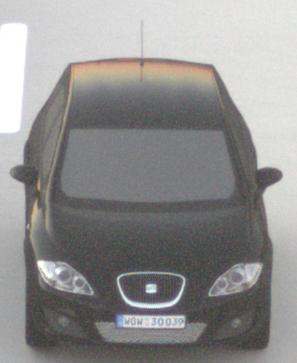
Make: SEAT
Model: Leon 1.4
Detailed model: Leon (1P)
Model produced from: 2009/04
Model produced until: 2010/08
Doors: 5
Color: black
Road condition: dry road
Daytime: sunrise or sunset
Contrast: low contrast